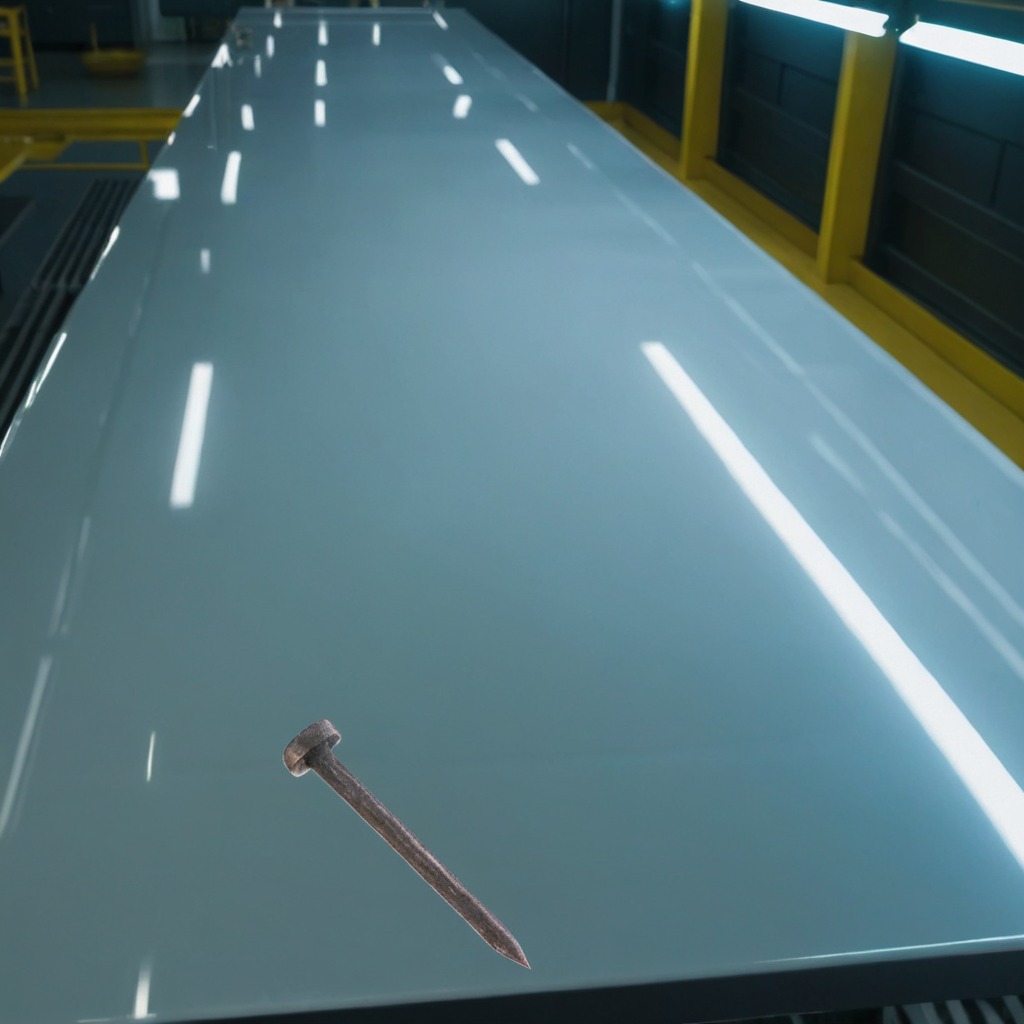
A nail is lying on a high-gloss table in a ship maintenance bay industrial lighting.